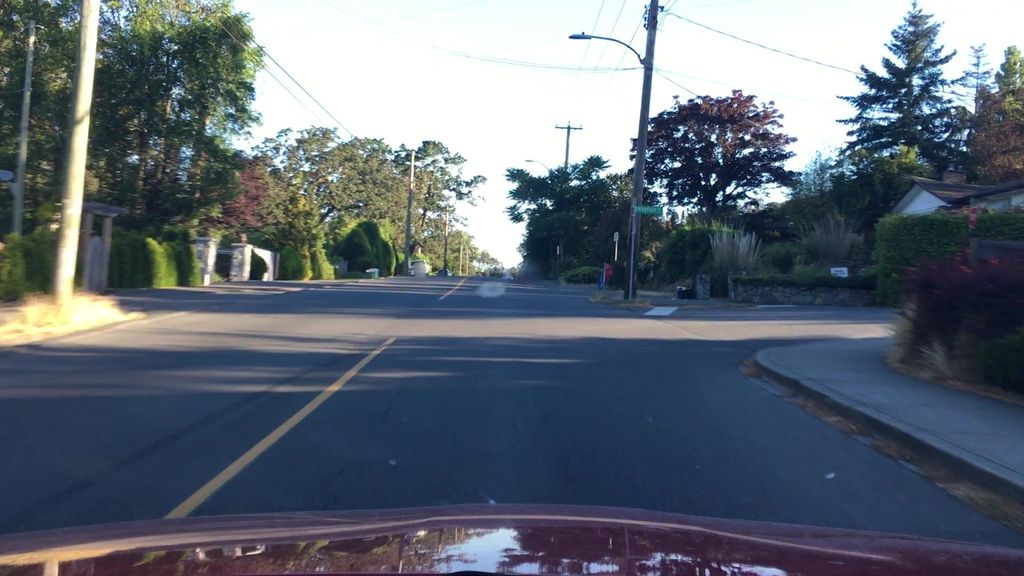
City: victoria